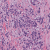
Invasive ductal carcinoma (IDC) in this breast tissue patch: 1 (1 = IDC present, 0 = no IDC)